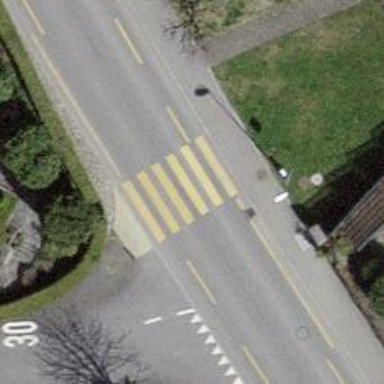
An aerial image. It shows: Uncontrolled zebra crossing with notable zebra markings.